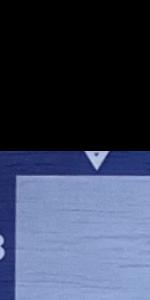
Label: Empty